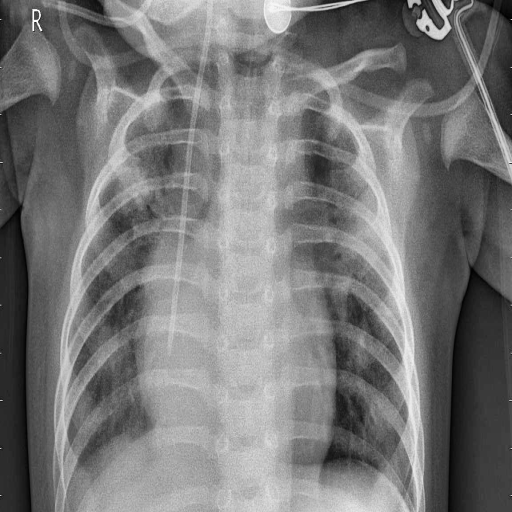
Finding: PNEUMONIA